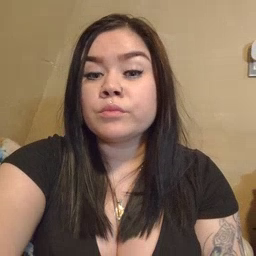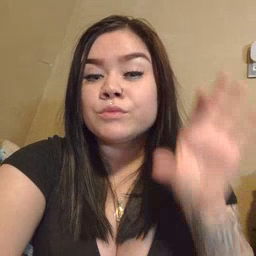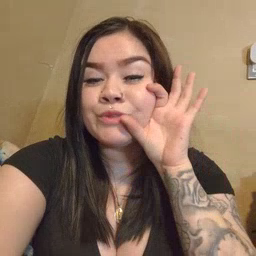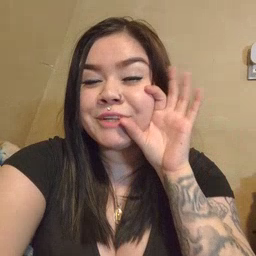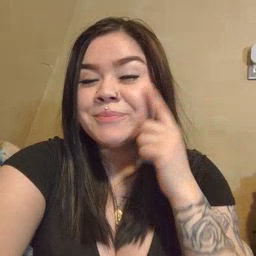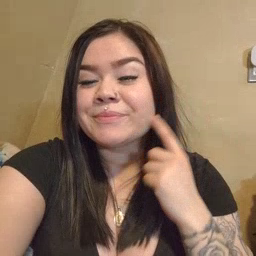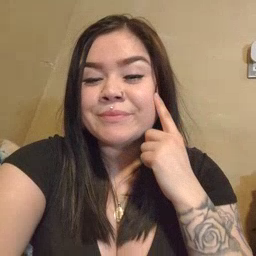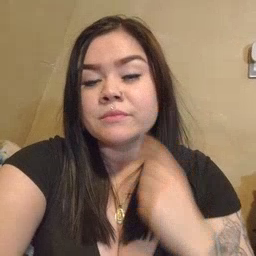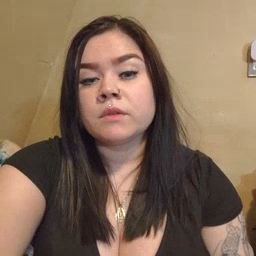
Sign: cheek